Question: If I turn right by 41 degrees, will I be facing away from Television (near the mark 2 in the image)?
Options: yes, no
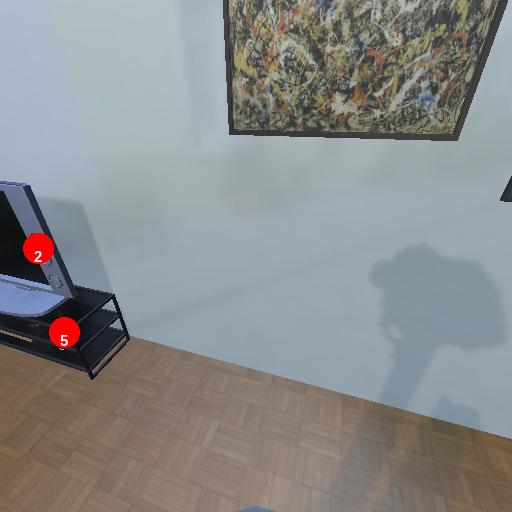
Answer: yes